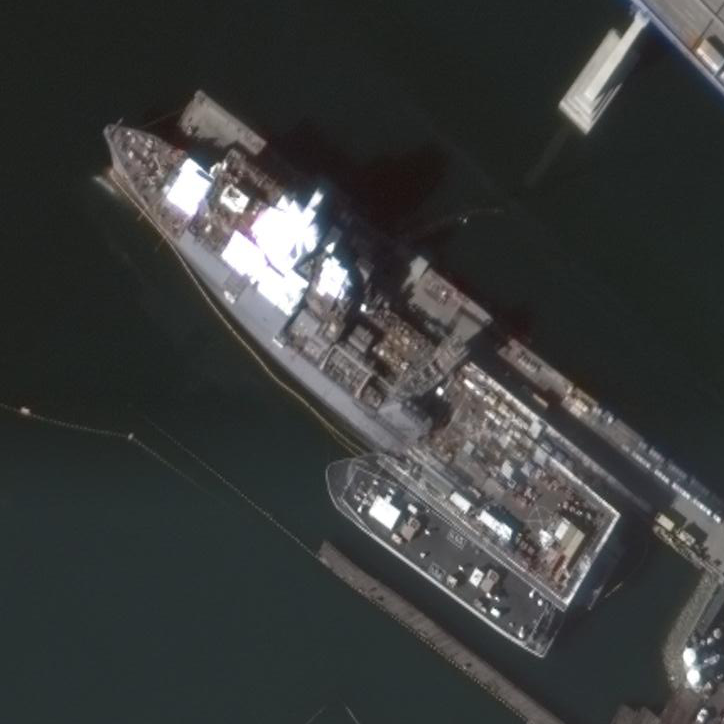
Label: Whitby_Island-class_dock_landing_ship